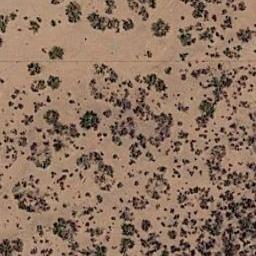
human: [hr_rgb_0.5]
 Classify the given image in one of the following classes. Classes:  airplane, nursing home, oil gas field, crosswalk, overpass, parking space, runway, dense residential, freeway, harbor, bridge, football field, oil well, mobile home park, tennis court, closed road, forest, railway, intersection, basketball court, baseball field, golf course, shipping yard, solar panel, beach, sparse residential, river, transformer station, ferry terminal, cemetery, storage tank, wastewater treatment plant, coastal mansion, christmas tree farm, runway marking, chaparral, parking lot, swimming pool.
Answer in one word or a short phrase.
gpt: chaparral